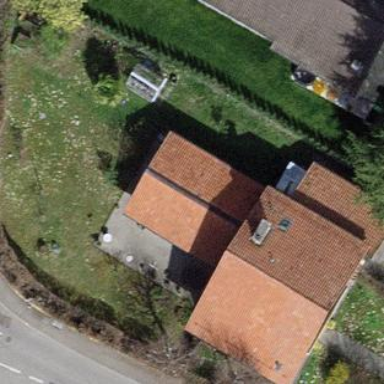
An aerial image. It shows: Garden enclosed by fence.